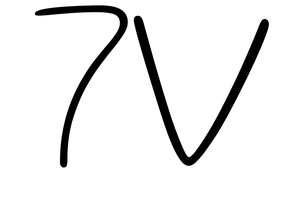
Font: Gluten_Thin